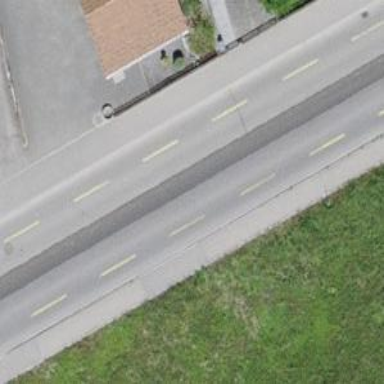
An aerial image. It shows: Crossing on the road.